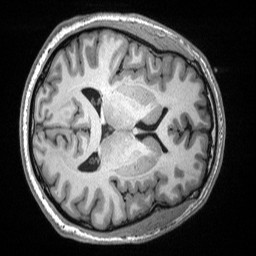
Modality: T1w
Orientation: axial
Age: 26
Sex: male